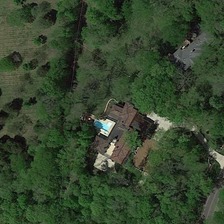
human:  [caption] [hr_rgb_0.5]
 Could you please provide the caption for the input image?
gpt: many green trees are around a building with a swimming pool .

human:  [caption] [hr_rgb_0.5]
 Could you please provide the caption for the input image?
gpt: many green trees are around a building with a swimming pool .

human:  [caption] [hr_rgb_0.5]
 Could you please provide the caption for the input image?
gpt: many green trees are around a building with a swimming pool .

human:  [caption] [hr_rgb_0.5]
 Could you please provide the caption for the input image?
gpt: many green trees are around a building with a swimming pool .

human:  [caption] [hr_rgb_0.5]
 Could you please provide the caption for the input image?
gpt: many green trees are around a building with a swimming pool .